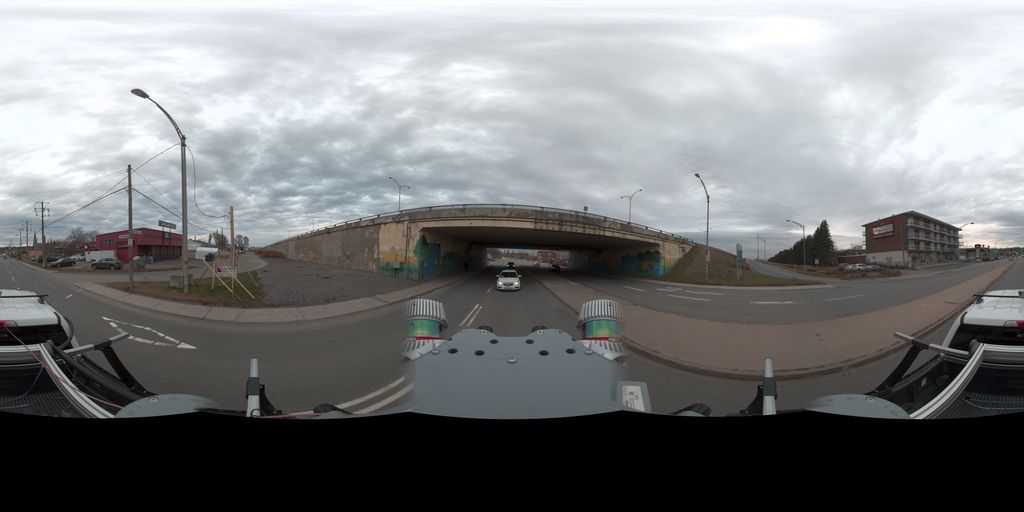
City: quebec_city